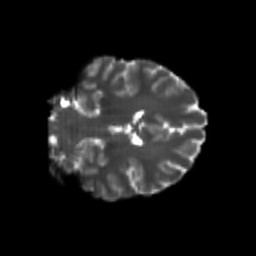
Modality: T2w
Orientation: coronal
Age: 22
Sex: female
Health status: healthy
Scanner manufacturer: philips
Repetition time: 7.393 s
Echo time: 0.08599 s